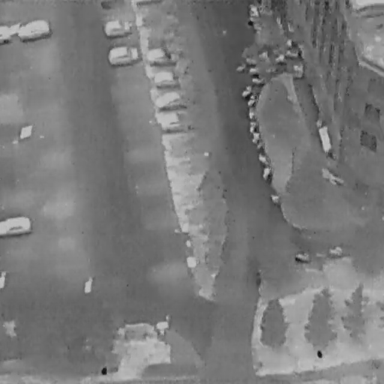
There are ten Cars in the infrared image.